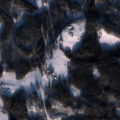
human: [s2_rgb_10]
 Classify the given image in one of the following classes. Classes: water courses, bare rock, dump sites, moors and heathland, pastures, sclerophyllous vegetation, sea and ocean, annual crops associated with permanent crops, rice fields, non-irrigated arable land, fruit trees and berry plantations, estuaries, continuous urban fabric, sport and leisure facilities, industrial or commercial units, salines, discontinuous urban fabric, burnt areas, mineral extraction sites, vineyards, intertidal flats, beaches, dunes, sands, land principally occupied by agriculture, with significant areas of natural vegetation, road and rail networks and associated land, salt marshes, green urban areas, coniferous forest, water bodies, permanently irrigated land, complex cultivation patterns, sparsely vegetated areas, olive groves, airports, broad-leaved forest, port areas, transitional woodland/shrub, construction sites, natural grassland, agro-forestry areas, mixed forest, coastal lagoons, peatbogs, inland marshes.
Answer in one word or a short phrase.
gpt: land principally occupied by agriculture, with significant areas of natural vegetation, coniferous forest, mixed forest, water bodies